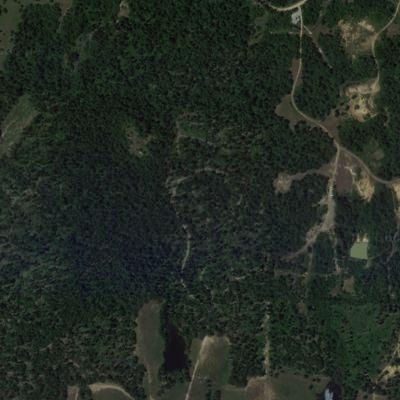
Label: Forest